Field crop: maize
Growth stage: 2
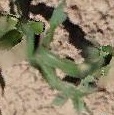
Species: maize